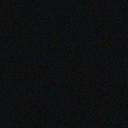
Screen state: off